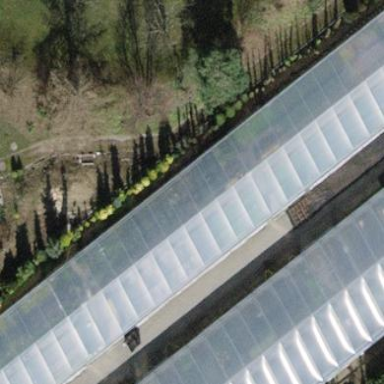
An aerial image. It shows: Greenhouse.